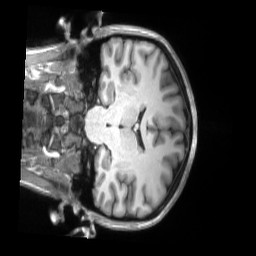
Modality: T1w
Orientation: coronal
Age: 23
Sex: female
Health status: ill
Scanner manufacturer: siemens
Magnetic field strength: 3 T
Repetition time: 2.2 s
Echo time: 0.00157 s